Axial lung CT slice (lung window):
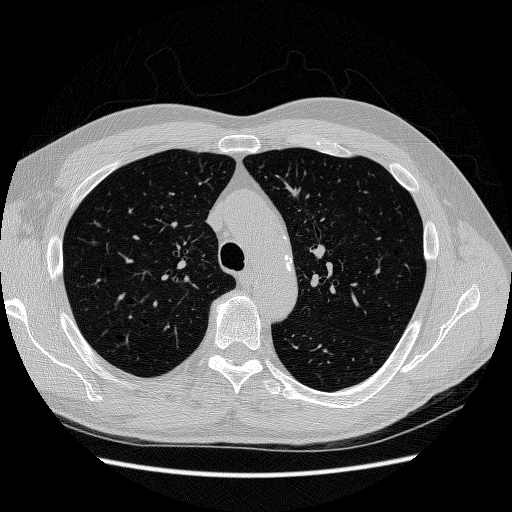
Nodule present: no